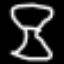
Label: hourglass